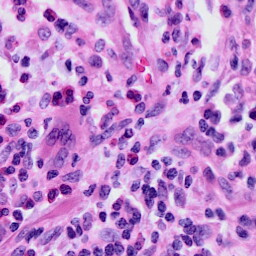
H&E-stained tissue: Cervix